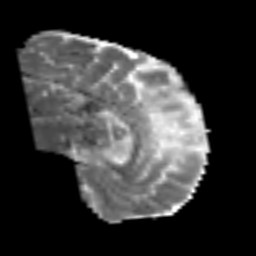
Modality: MD
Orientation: sagittal
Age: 60
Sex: male
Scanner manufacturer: siemens
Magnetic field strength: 3 T
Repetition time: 6.1 s
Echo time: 0.101 s